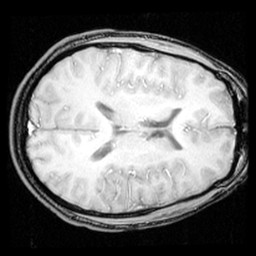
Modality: inplaneT1
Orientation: axial
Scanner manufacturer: ge
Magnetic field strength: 3 T
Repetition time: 0.25 s
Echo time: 0.0036 s